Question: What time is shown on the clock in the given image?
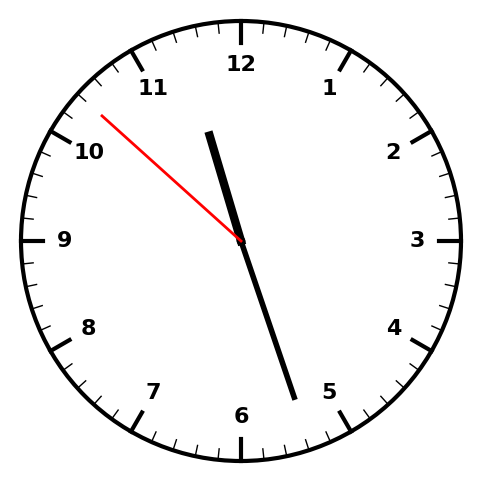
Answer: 11:26:52